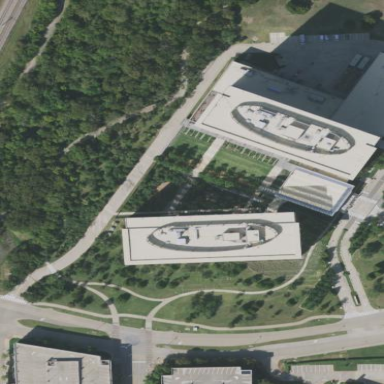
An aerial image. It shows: Office building.